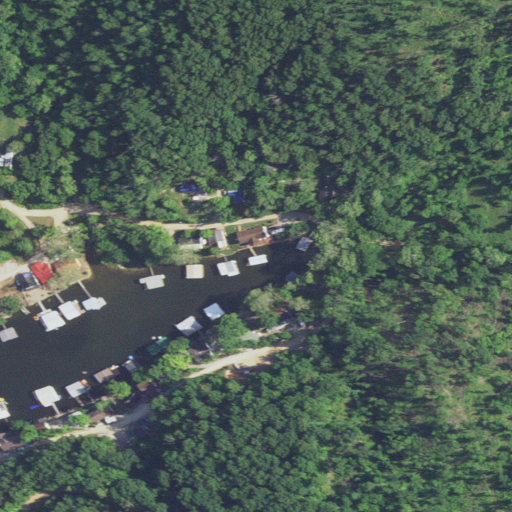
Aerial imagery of valley in Missouri named Cedar Hollow containing deciduous forest, open development, open water, low intensity development, medium intensity development, and woody wetlands